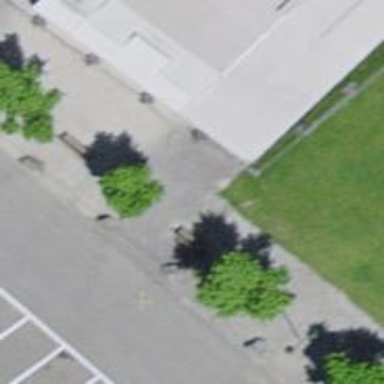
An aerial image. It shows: Brown bench.